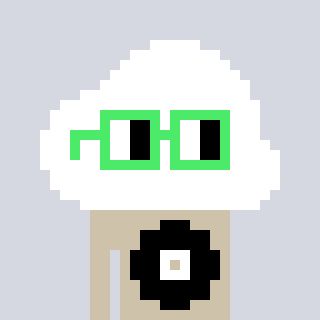
a pixel art character with square light green glasses, a cloud-shaped head and a bege-colored body on a cool background